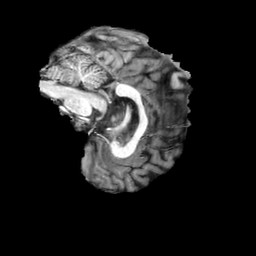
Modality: T1w
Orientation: sagittal
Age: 43
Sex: male
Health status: ill